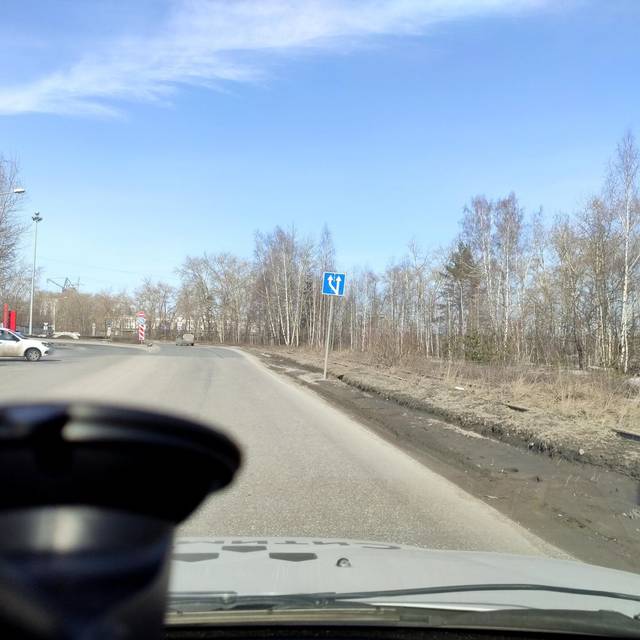
Region: Russia
Coordinates: 58.11, 56.323